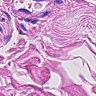
Metastatic tissue present: no